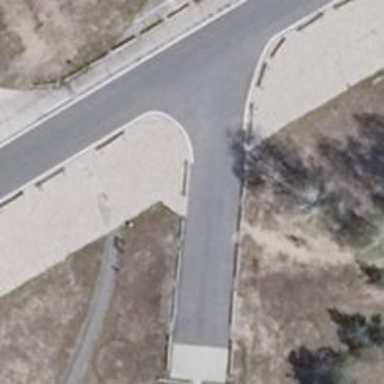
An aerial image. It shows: Concrete service road.